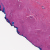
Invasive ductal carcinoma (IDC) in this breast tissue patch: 0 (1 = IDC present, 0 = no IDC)